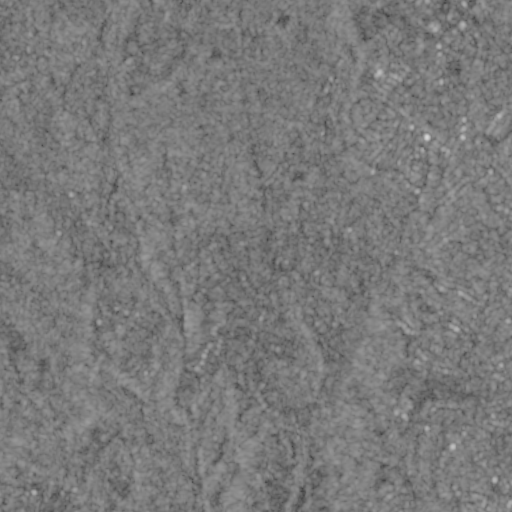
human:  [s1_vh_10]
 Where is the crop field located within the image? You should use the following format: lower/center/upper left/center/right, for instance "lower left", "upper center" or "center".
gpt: The crop field is located in the upper center of the image.
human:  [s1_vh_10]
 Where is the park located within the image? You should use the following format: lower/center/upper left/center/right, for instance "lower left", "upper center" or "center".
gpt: The park is located in the right of the image.
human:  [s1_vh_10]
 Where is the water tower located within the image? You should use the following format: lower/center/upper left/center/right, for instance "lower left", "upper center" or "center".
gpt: The water tower is located in the upper right of the image.
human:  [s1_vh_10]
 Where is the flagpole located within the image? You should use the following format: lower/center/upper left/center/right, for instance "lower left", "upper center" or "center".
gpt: The flagpole is located in the upper right of the image.
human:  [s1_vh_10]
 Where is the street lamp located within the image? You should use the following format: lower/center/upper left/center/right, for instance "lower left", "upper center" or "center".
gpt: The street lamp is located in the upper right of the image.
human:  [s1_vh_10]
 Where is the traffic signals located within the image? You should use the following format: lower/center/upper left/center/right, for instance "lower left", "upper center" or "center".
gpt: The traffic signals is located in the upper right of the image.
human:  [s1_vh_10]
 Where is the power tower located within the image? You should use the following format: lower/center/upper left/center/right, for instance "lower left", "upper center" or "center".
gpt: There is no power tower in the image.

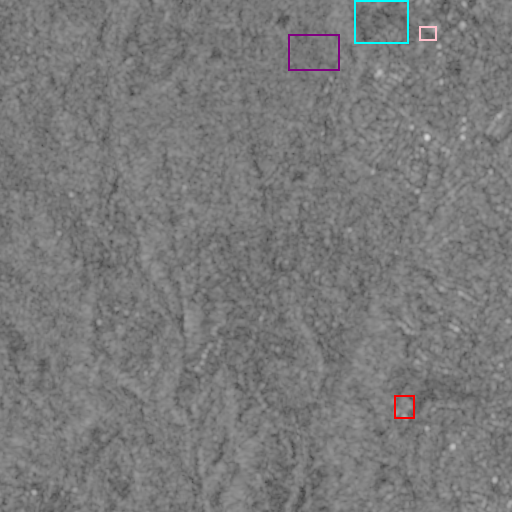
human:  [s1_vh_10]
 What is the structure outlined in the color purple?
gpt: The structure outlined in purple is a crop field.
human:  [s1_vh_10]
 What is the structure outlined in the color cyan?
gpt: The structure outlined in cyan is a park.
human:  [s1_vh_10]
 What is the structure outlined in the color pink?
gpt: The structure outlined in pink is a parking lot.
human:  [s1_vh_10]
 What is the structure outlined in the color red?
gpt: The structure outlined in red is a building.
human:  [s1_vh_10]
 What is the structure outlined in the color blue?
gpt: There is no blue outline.